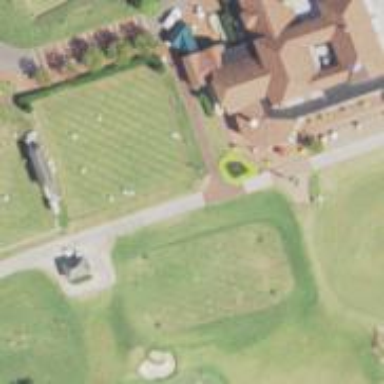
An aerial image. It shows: Grass pitch used for playing croquet as leisure activity.